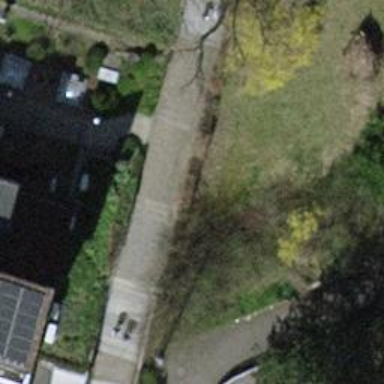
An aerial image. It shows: Footway with surface made of sett.